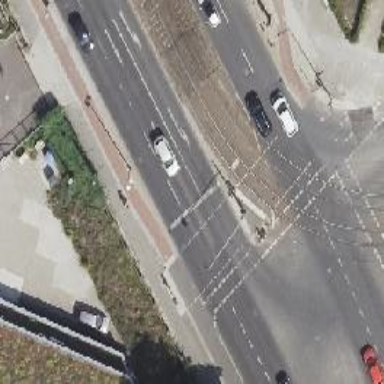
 including parallel parking lane on the right. There is cycle track on the right side of the road."